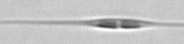
Label: Cylindrotheca